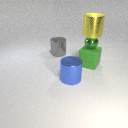
large yellow metal cylinder above small green metal sphere